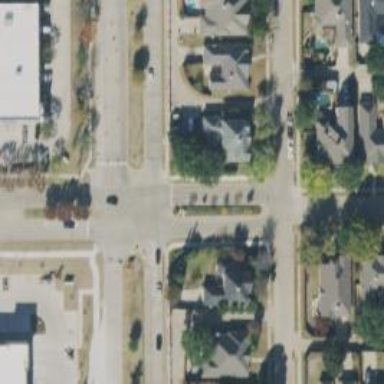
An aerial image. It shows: Secondary road with separate sidewalks.